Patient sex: F
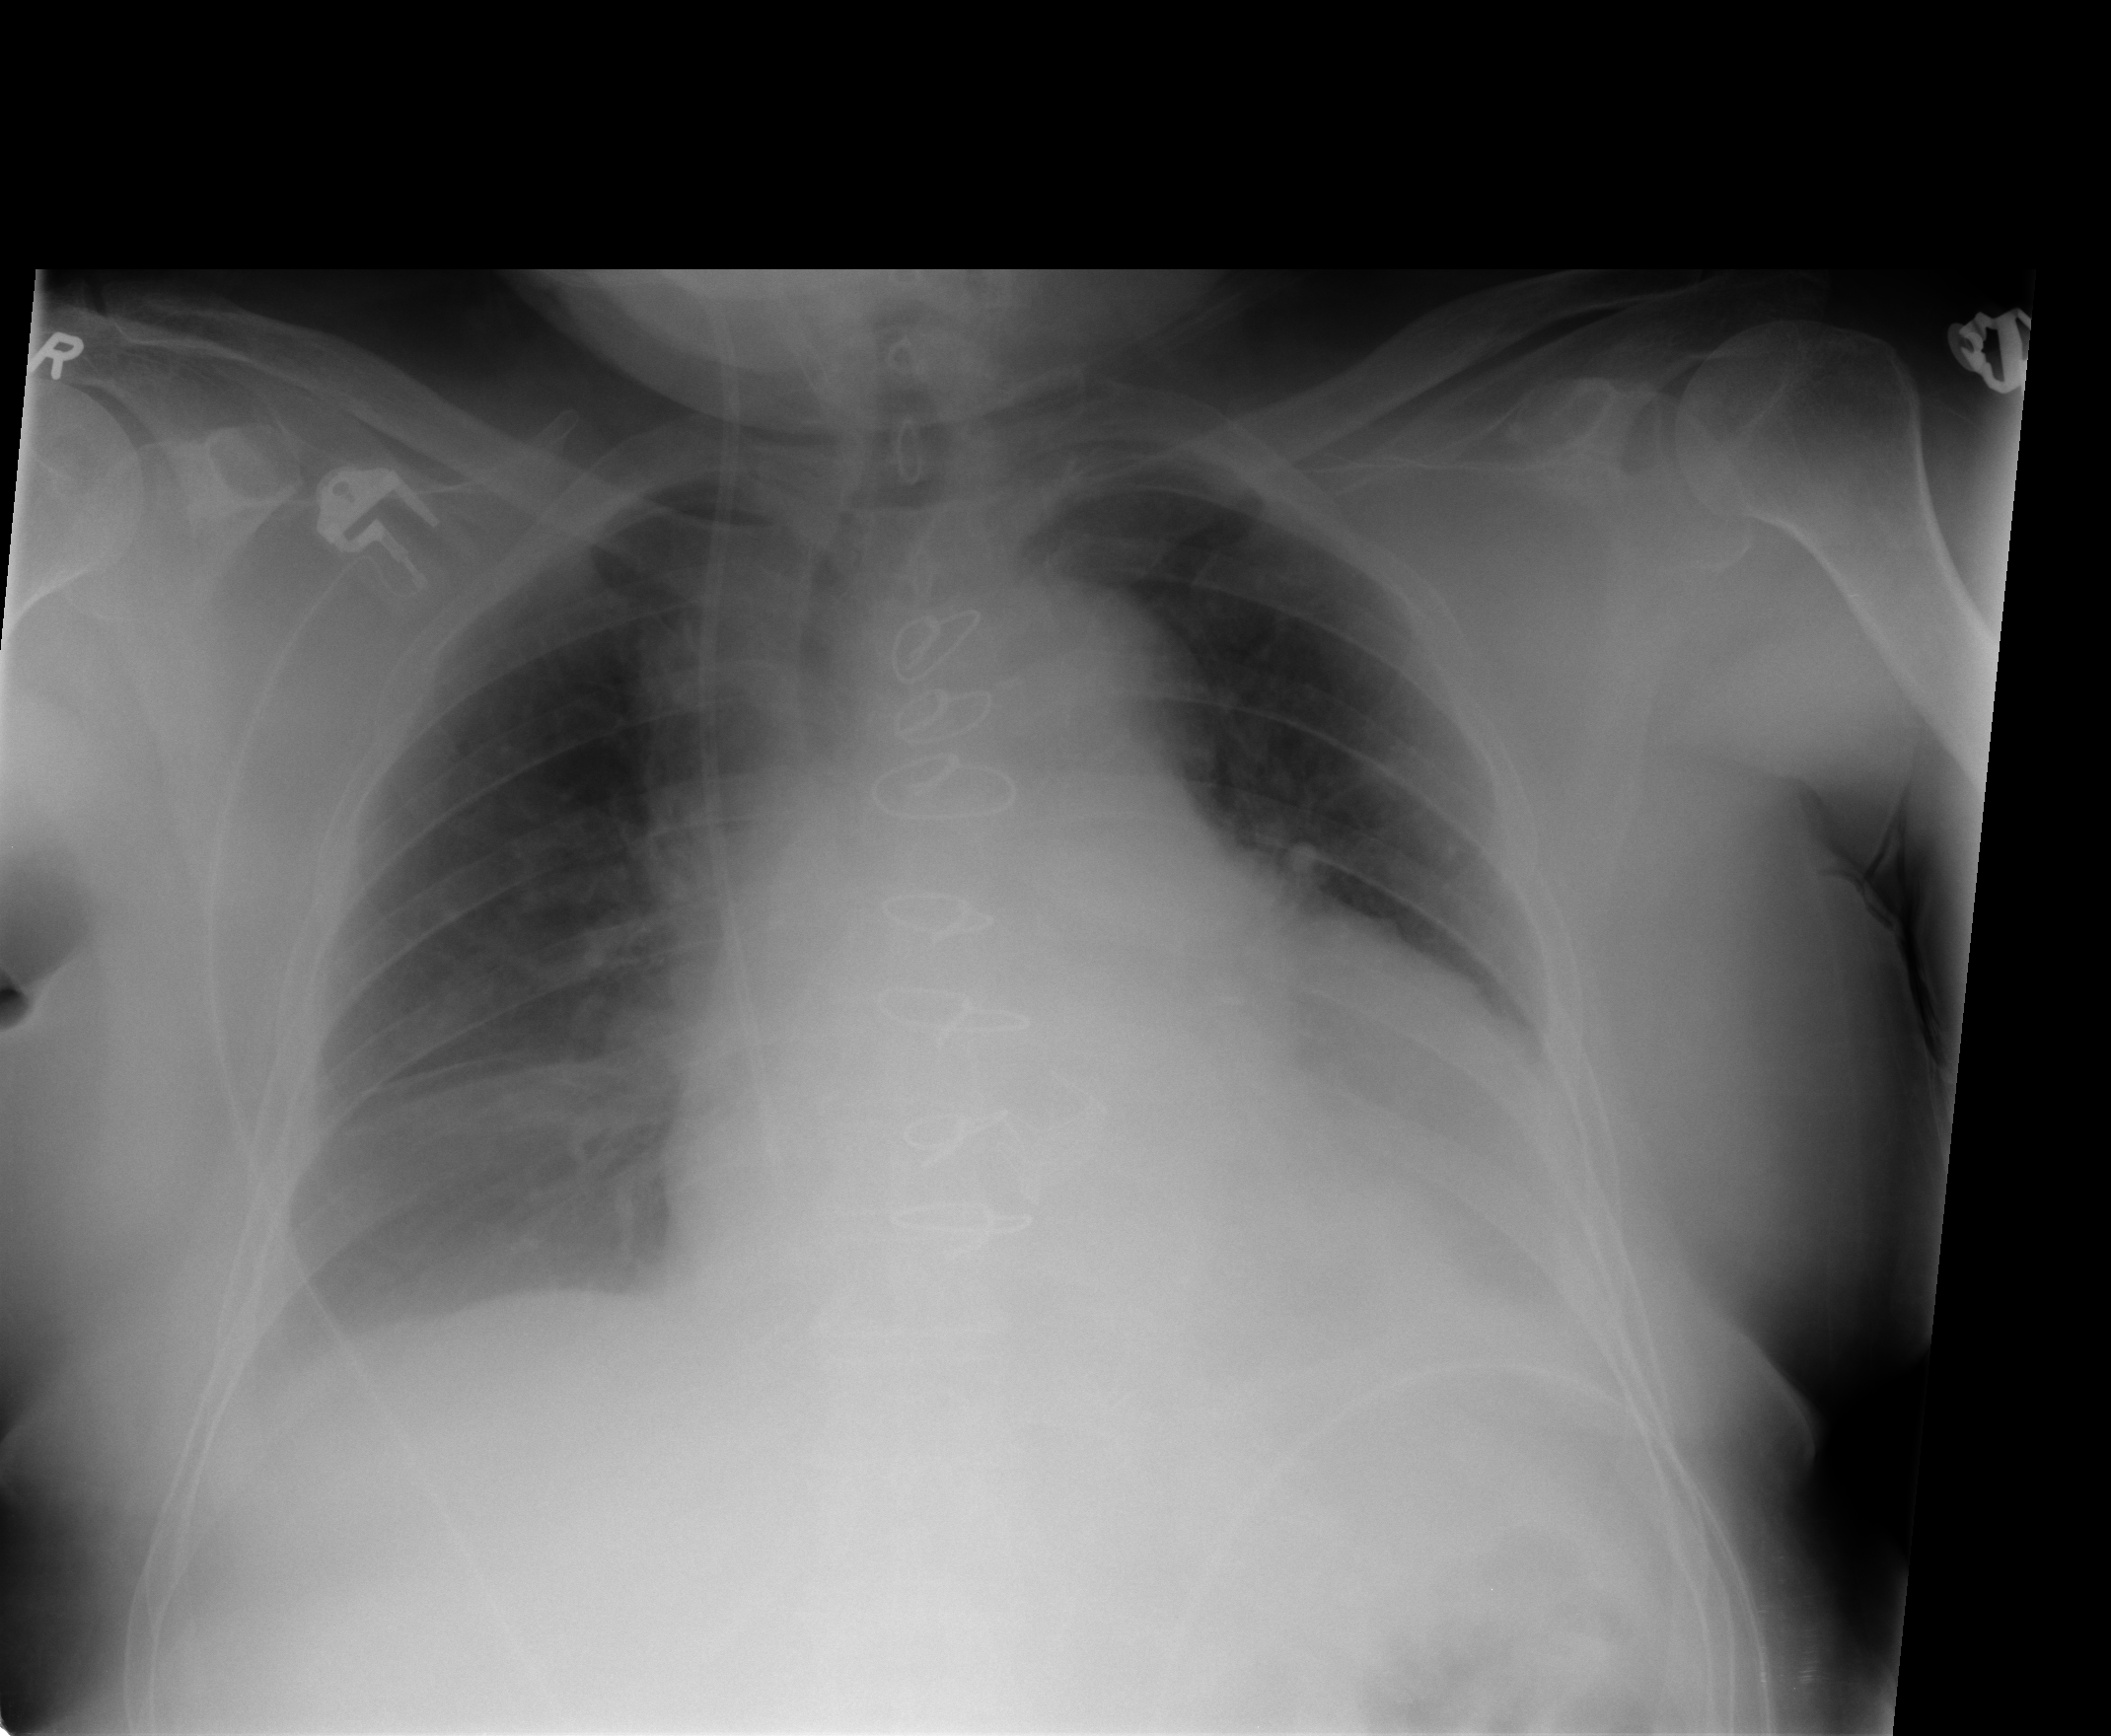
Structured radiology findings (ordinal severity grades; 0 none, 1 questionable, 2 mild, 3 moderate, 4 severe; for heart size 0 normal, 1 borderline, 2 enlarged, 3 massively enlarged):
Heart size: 3
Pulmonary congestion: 1
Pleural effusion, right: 1
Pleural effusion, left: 1
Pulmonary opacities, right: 0
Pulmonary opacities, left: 0
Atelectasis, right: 2
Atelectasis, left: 2